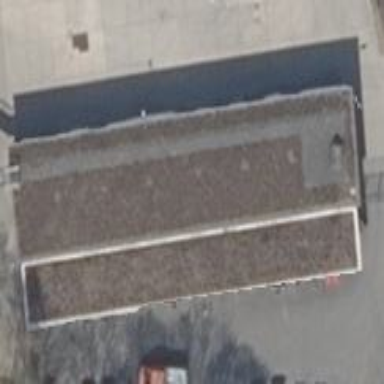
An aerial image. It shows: Industrial building with flat roof.